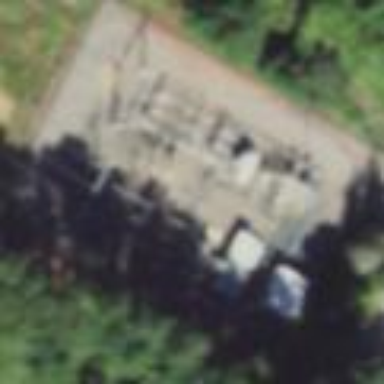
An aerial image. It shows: Power substation.